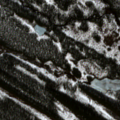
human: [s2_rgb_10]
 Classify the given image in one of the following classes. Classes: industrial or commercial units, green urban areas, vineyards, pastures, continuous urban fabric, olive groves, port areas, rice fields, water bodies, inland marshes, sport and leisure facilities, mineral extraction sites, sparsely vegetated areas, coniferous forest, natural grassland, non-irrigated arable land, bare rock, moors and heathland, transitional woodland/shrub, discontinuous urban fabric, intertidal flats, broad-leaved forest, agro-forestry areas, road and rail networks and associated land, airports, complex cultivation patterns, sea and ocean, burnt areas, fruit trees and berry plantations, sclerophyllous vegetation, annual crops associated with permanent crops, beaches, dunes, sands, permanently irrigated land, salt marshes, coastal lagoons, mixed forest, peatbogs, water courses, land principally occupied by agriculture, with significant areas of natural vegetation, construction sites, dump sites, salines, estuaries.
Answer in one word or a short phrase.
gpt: coniferous forest